Interaction volume radius: 10 \u00c5
Interaction volume height: 40 \u00c5
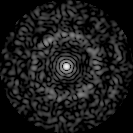
Disorder parameter: 0.8446